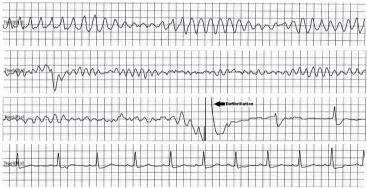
Registro do monitor cardiaco de taquicardia ventricular polimorfica (TVPM)/fibrilacao ventricular (FV). B) Registro longo do mesmo episodio. Degeneracao de TVPM para FV e termino por desfibrilacao externa.
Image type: electrography (ekg)